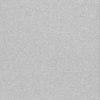
Label: dusty